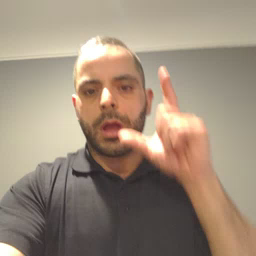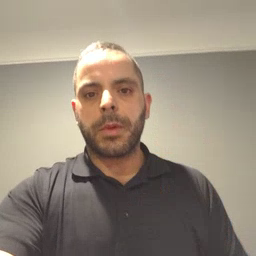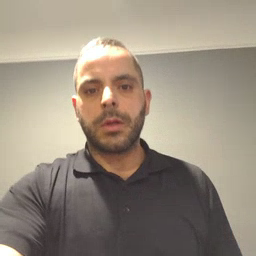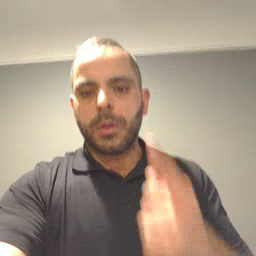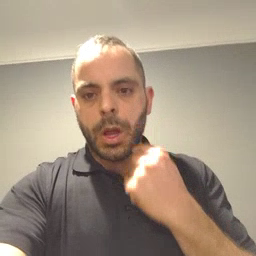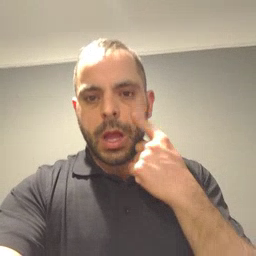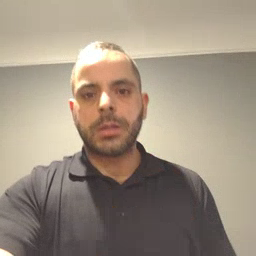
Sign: cry